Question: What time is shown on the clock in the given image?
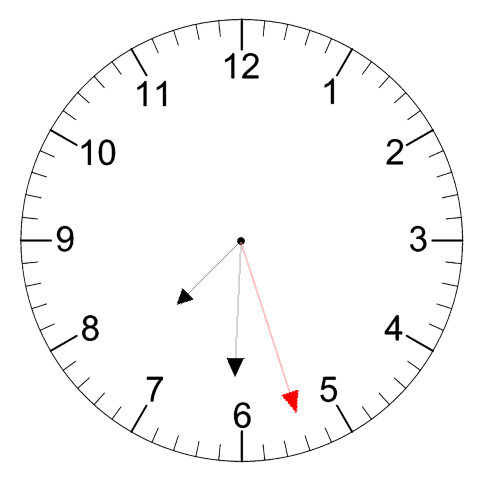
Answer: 07:30:27